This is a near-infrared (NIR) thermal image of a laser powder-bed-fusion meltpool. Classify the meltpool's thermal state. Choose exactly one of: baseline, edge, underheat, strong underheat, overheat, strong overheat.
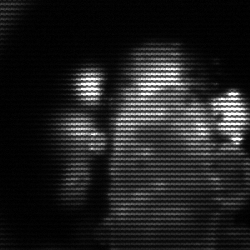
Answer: strong underheat